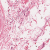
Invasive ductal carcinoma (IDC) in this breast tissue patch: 0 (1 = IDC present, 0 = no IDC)